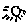
Label: sun